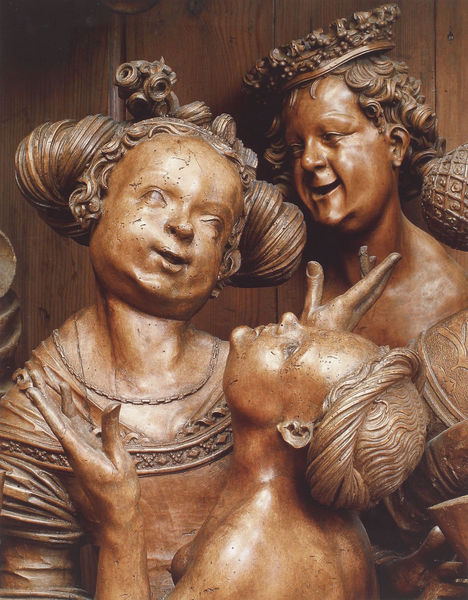
Titel: Marienaltar der Wallfahrts- und Pfarrkirche St. Maria am grünen Anger in Mauer bei Melk
Standort: Melk, Wallfahrts- und Pfarrkirche St. Maria am grünen Anger (EU - AUT)
Schlagwörter: kopf, nackt, frauen, braun, frau, frisur, haar, holz, kleid, köpfe, mund, nase, ohr, schmuck, gesichter, augen, gesicht, knoten, hals, hände, figur, gewand, haare, drei, gotik, krone, locken, renaissance, schulter, statue, deutschland, halsband, kette, figuren, detail, plastik, halskette, freude, lachen, heiter, lustig, altar, schnitzerei, mittelalter, fröhlich, schnecken, haartracht, geschnitzt, spass, holzskulptur, stoss, lachend, kunstvoll, holzplastik, krnone, haarschnecken, fröhlic